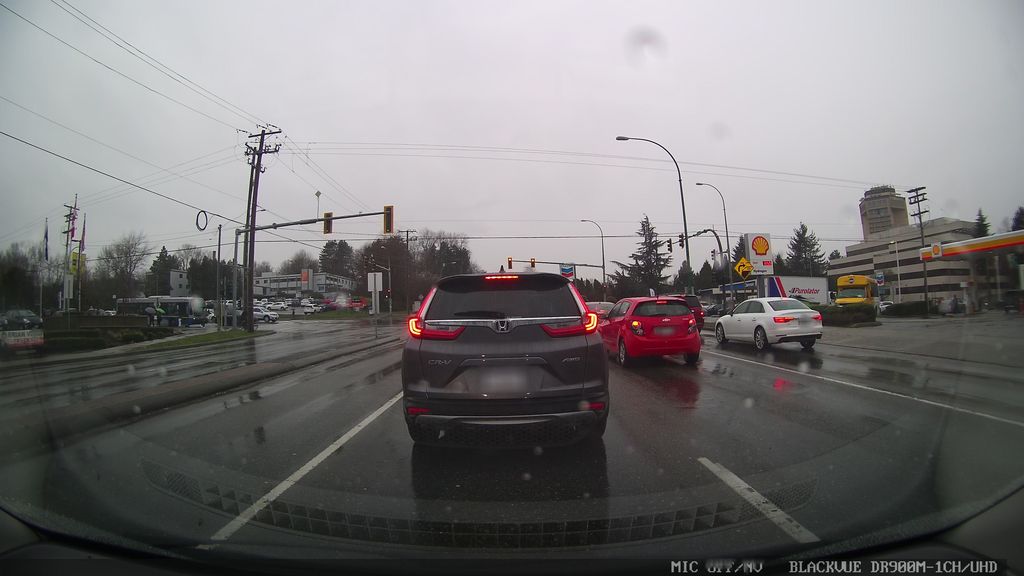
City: vancouver